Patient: sex M, age 68
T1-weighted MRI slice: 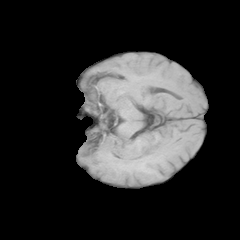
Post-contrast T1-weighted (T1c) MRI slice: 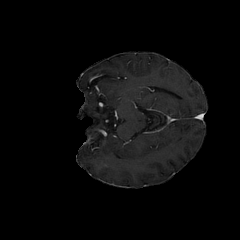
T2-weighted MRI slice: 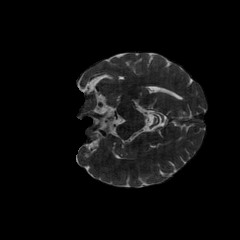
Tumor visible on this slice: no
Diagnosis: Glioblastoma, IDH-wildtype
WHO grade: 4